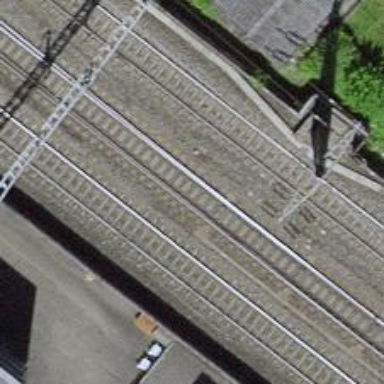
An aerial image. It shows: Railway switch.